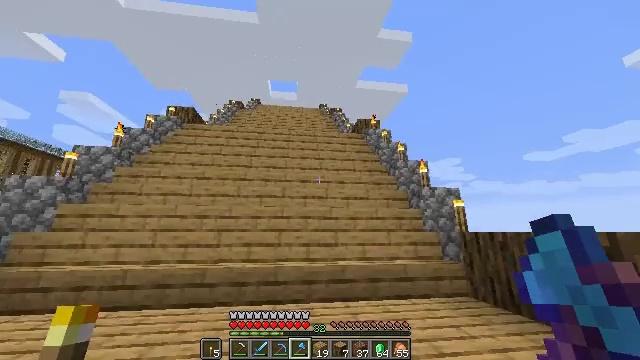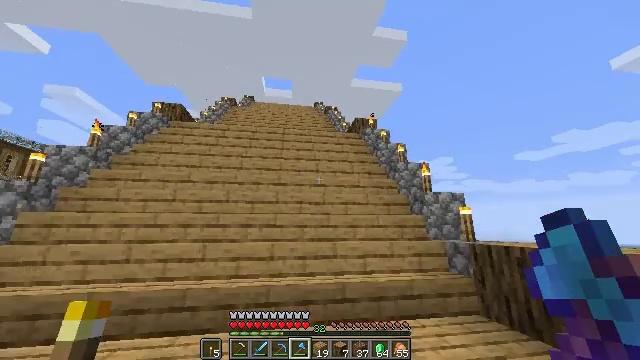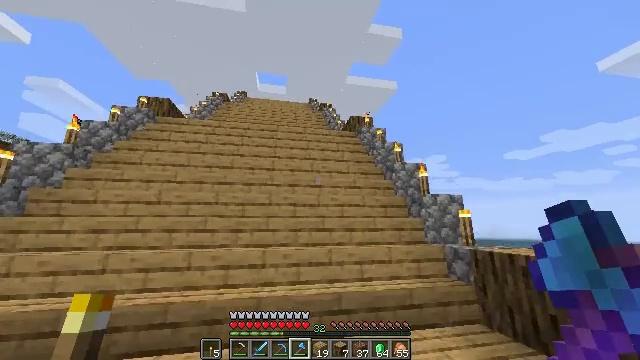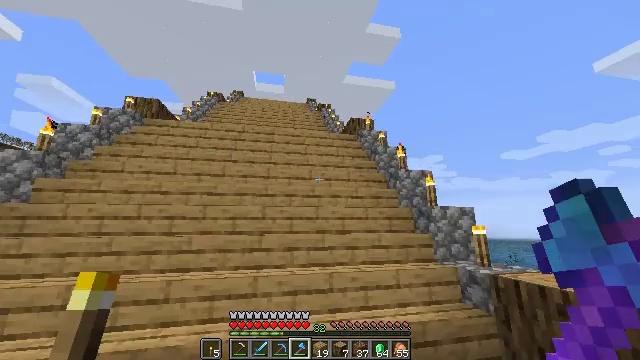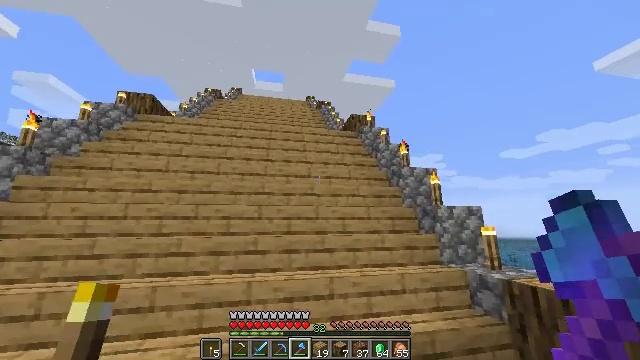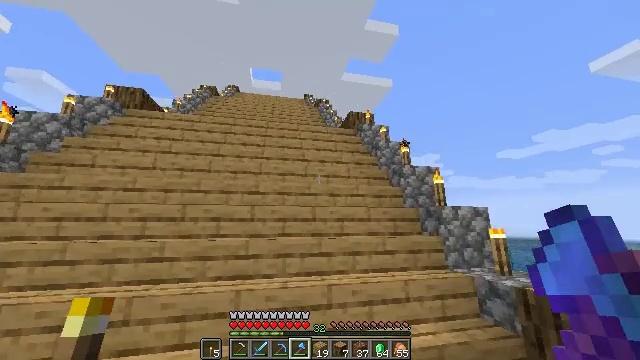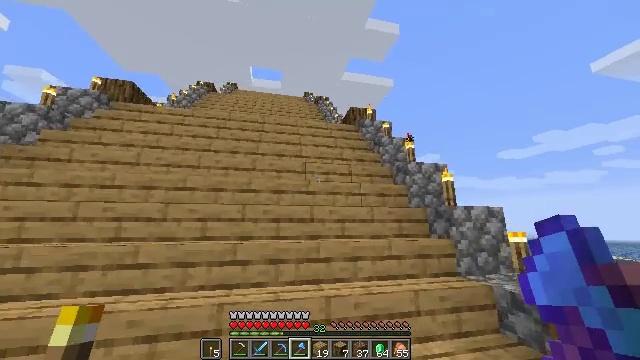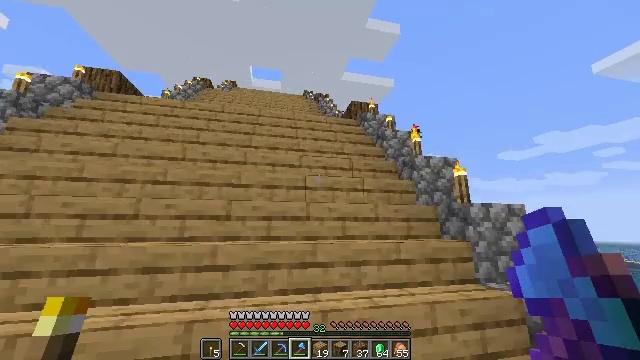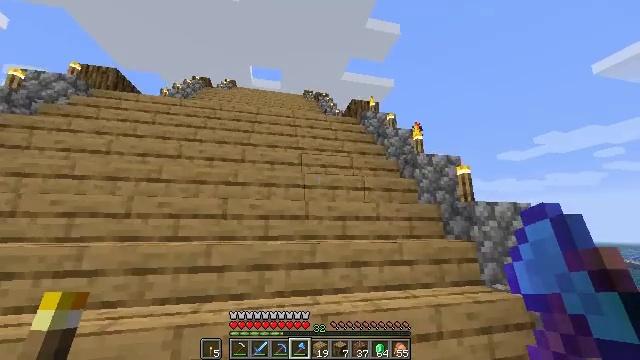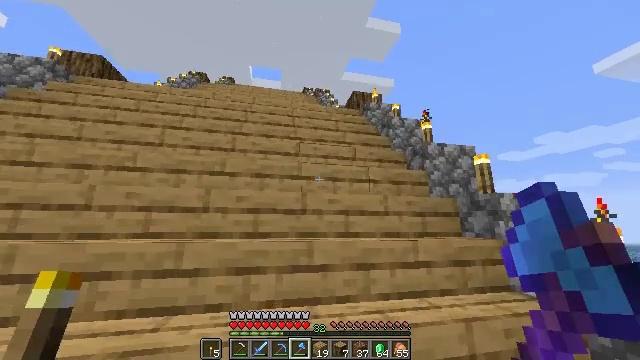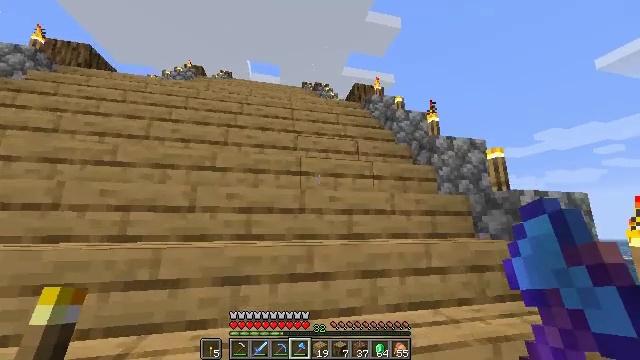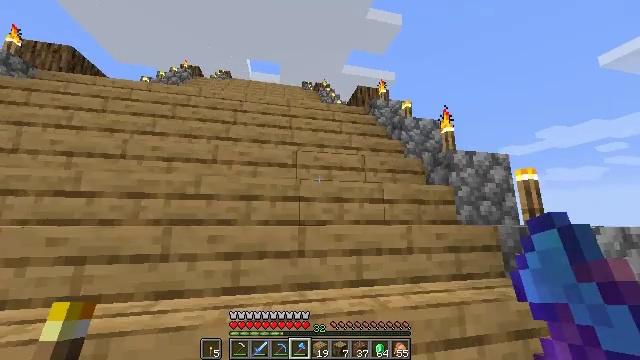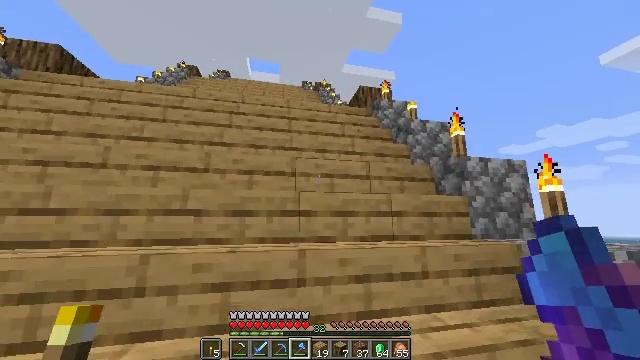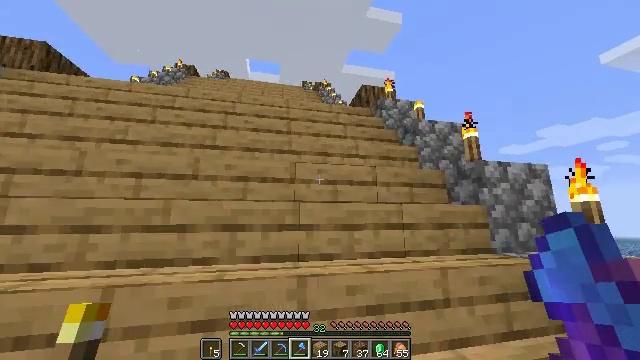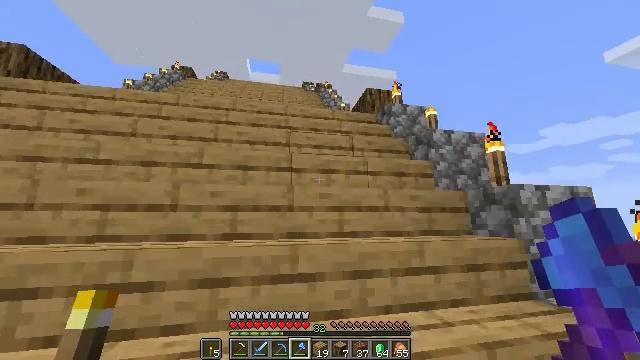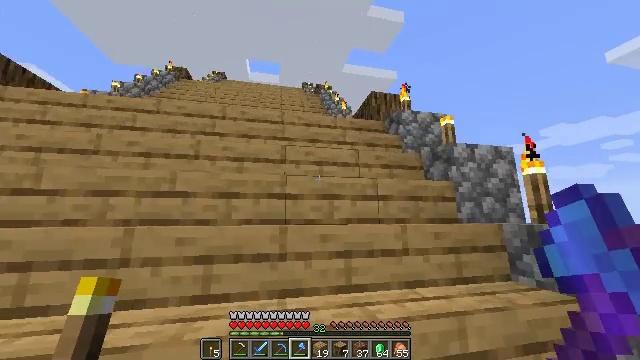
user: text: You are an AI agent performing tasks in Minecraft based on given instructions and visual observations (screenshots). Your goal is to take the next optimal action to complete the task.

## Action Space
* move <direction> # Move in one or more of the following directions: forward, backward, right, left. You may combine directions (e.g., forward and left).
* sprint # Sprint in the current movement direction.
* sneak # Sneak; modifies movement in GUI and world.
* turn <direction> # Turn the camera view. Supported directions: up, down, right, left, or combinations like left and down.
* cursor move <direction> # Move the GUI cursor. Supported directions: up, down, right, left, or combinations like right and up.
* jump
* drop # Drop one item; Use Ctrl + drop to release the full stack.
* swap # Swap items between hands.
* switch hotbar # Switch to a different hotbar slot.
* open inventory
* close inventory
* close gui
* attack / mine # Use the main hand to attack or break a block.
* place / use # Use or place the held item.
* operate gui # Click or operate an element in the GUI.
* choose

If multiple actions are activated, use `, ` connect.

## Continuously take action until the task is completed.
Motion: motion action
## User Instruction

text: Retrieve the stripped oak log.
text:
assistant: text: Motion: move forward, sprint, turn right
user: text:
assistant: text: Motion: move forward, turn right
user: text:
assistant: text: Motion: move forward
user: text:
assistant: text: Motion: move forward
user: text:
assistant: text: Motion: move forward
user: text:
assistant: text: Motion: move forward
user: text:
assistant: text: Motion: move forward
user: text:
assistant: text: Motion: move forward, sprint
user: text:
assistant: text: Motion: move forward, sprint
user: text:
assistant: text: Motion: move forward, sprint
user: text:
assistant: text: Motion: move forward
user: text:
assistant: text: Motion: move forward
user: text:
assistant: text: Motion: move forward
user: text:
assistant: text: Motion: move forward
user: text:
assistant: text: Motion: move forward
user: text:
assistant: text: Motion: move forward
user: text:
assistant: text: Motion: move forward
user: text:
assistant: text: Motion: move forward, sprint
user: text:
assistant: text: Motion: move forward, sprint
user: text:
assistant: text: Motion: move forward, sprint
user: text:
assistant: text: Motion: move forward, sprint
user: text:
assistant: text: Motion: move forward, sprint
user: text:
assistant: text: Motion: move forward
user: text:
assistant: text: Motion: move forward
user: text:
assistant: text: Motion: move forward, turn right and down
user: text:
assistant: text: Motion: move forward, turn right and down
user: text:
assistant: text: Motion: move forward, turn right and down
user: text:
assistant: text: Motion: move forward, turn right and down
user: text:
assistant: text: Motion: move forward, turn right and down
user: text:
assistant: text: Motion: move forward, turn right and down